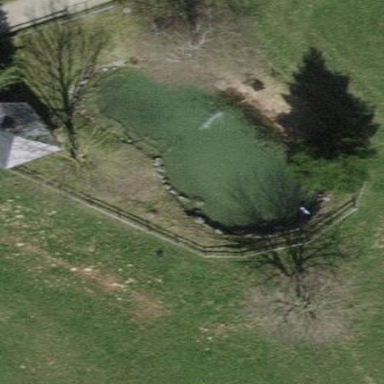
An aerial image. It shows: Pond surrounded by natural water.